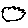
Label: cloud